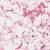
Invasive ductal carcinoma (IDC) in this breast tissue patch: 0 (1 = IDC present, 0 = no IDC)